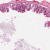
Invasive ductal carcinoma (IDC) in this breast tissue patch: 0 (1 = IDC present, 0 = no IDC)